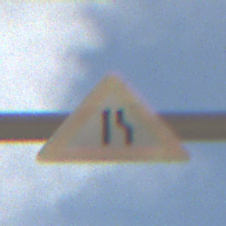
Verkehrszeichen: EinseitigVerengteFahrbahnRechts
Umgebung: Outdoor, Urban
Tageszeit: MorningAfternoon
Wetter: PartlyCloudy
Licht: Natural
Jahreszeit: NotSpecified
Kontrast: HighContrast